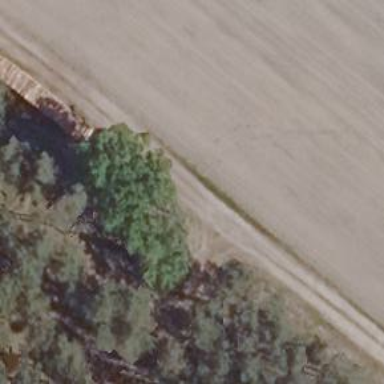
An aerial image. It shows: Track road with grade3 tracktype.